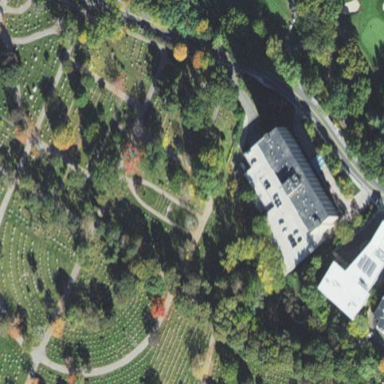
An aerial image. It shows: Cemetery.